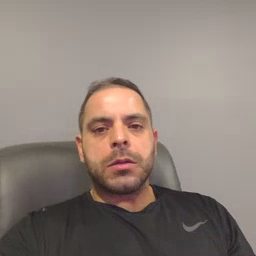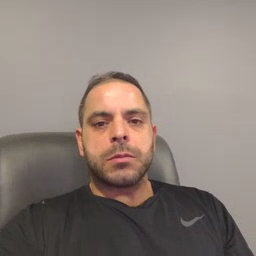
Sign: why